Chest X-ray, PA view. Patient: 74 years old, sex M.
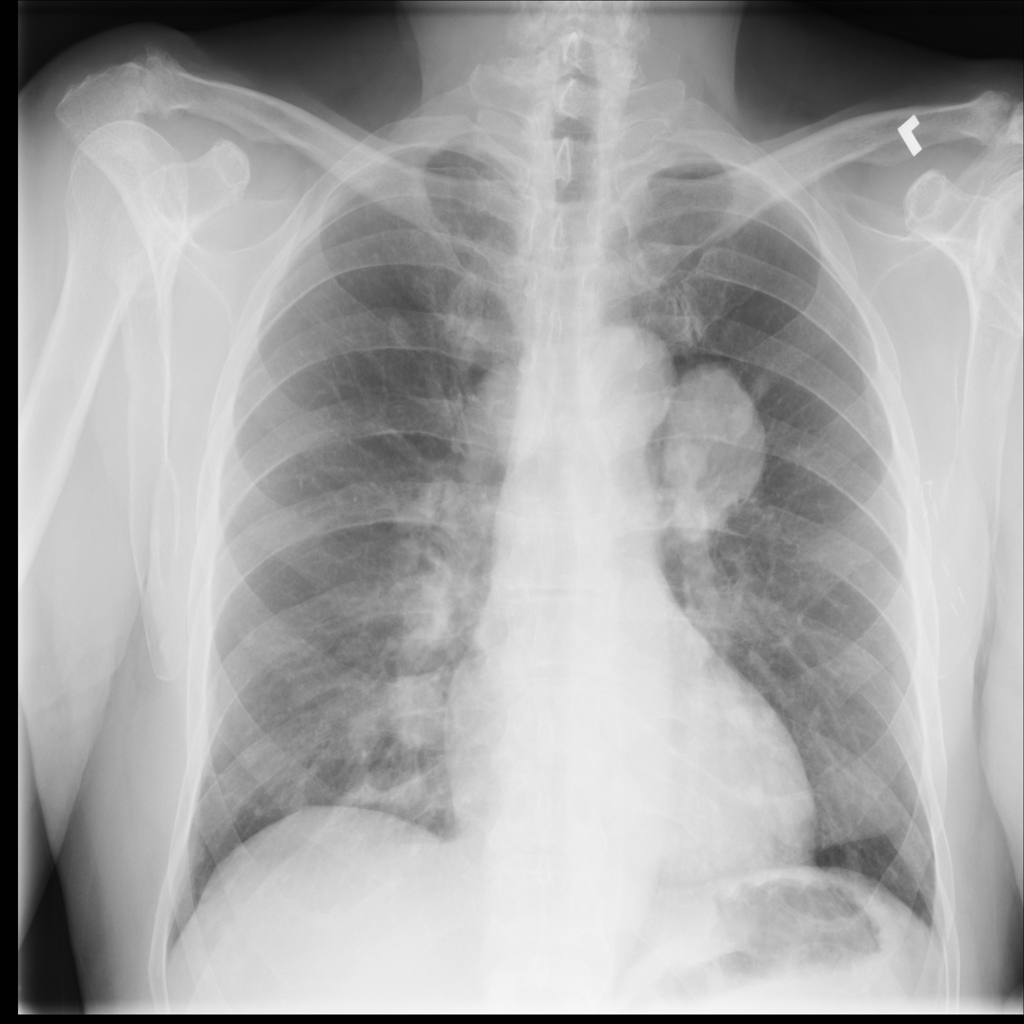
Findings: Mass